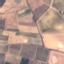
Land use / land cover: PermanentCrop